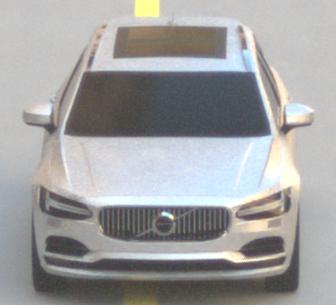
Make: Volvo
Model: V90
Detailed model: -
Model produced from: 2016
Model produced until: 2020
Doors: 5
Color: white
Road condition: dry road
Daytime: morning or afternoon
Contrast: low contrast